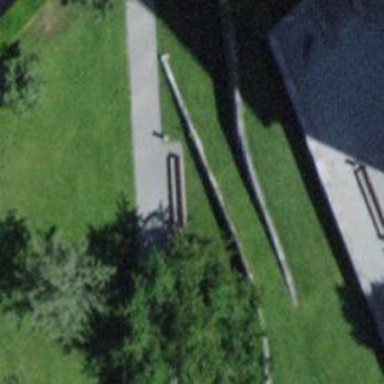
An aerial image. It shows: Bench for seating.